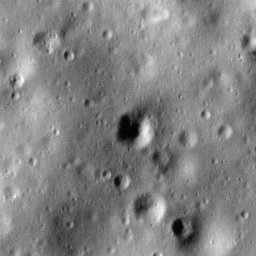
Pit: Hayn 1
Host crater: Hayn
Host type: impact_melt
Lunar coordinates: latitude 65.223, longitude 84.2